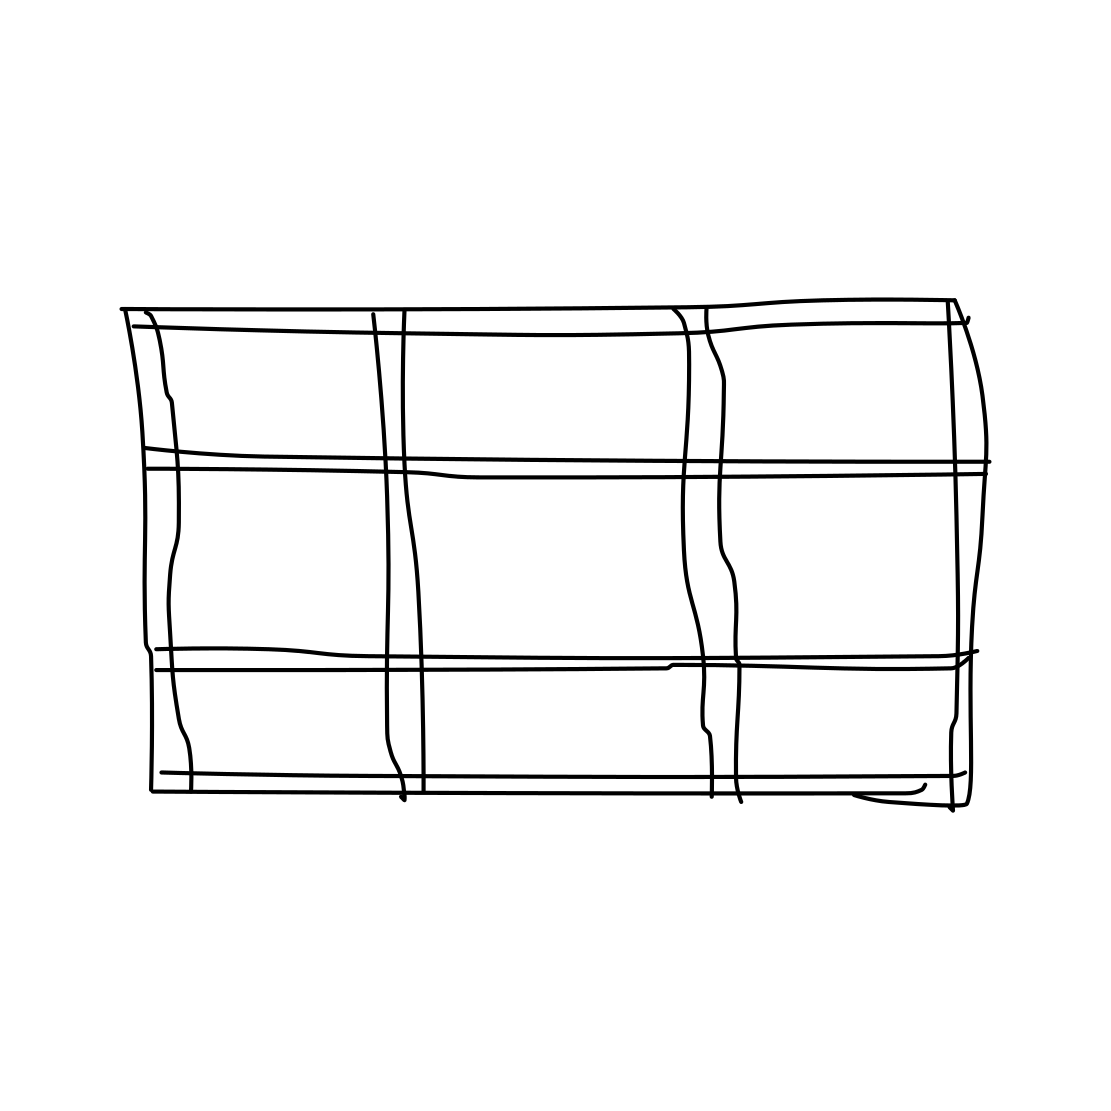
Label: bookshelf